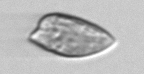
Label: Prorocentrum_dentatum